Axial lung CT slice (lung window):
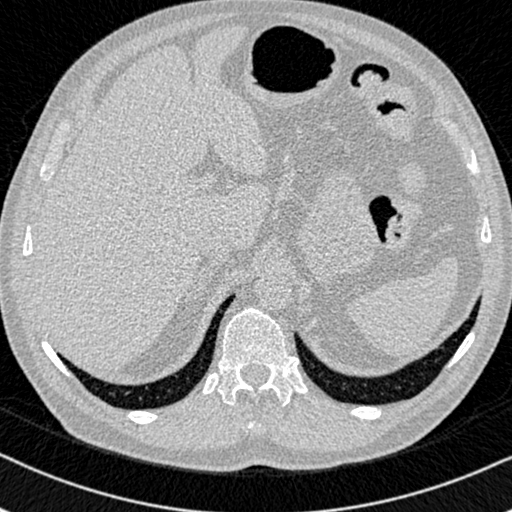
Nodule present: no